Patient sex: M
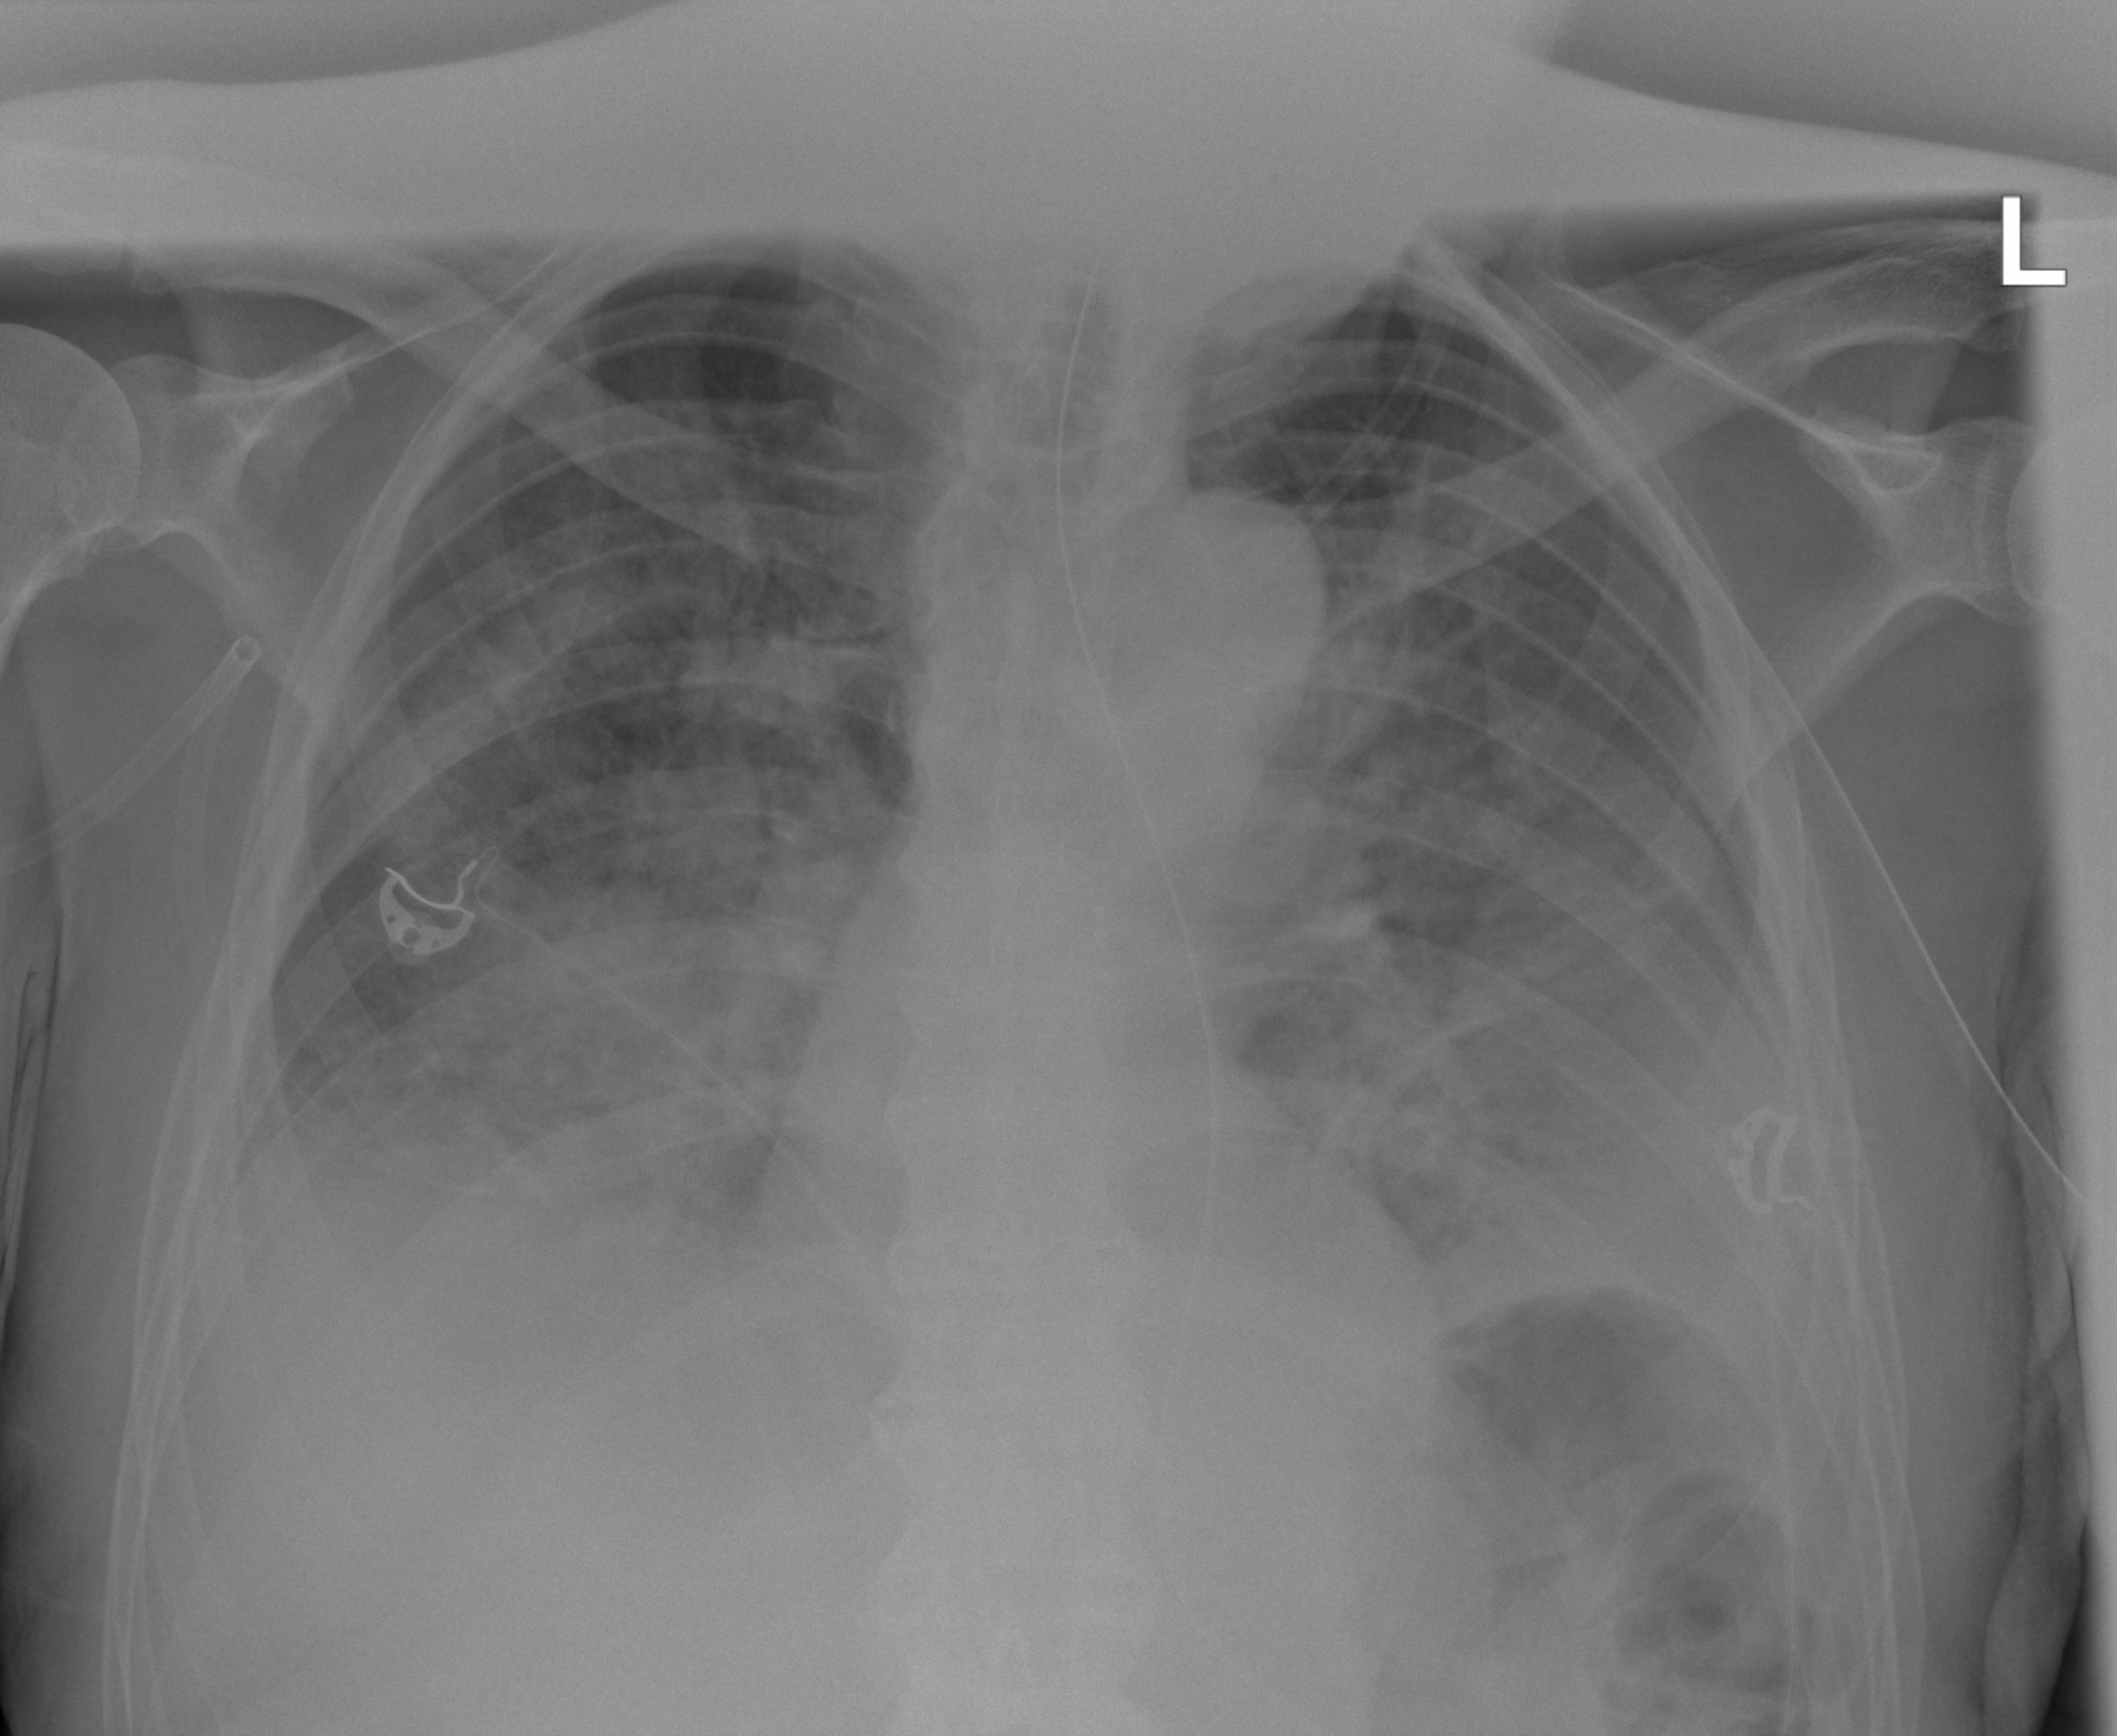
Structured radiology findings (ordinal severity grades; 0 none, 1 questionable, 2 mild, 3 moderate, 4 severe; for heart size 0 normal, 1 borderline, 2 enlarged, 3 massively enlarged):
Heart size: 0
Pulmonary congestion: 2
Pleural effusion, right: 2
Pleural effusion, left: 3
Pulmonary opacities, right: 3
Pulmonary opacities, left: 2
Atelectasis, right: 2
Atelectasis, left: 3